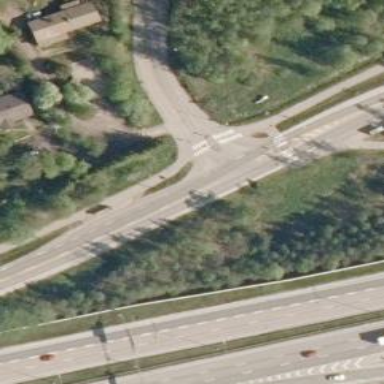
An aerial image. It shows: Marked road crossing with pedestrian island.